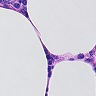
Metastatic tissue present: no